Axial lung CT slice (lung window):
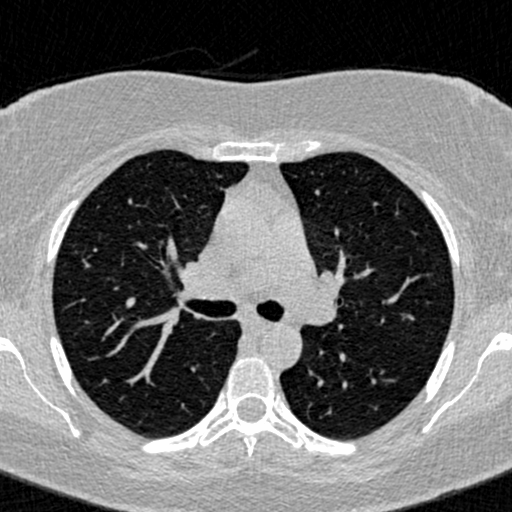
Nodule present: no